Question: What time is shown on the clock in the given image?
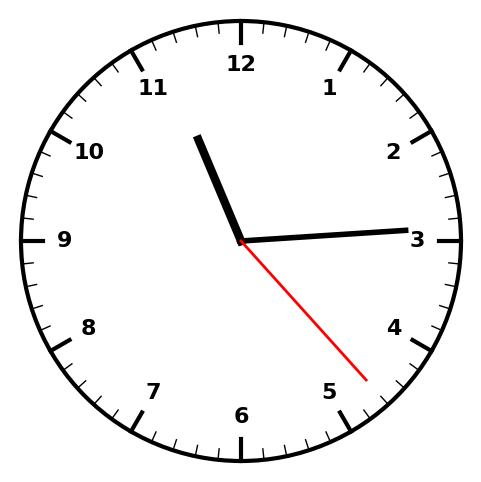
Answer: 11:14:23